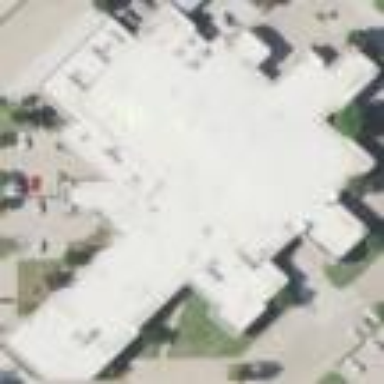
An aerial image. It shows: Hospital building.